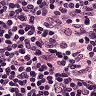
Metastatic tissue present: no